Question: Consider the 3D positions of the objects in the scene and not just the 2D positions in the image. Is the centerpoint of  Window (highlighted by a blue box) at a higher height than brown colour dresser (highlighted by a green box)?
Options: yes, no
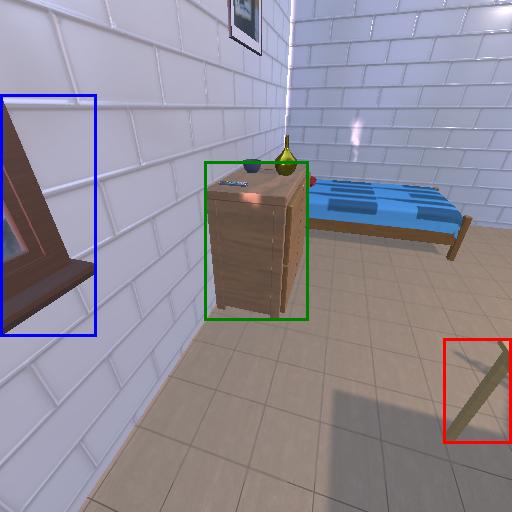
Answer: yes